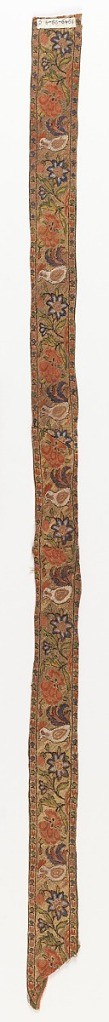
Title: Band
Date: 17th–early 18th century
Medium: silk, metallic yarns Technique: twill weave
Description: Narrow band showing repeating pattern of flowers and birds.